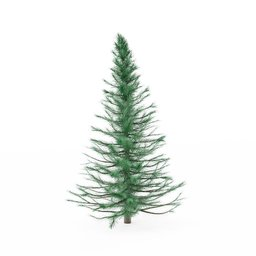
Label: nature